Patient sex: M
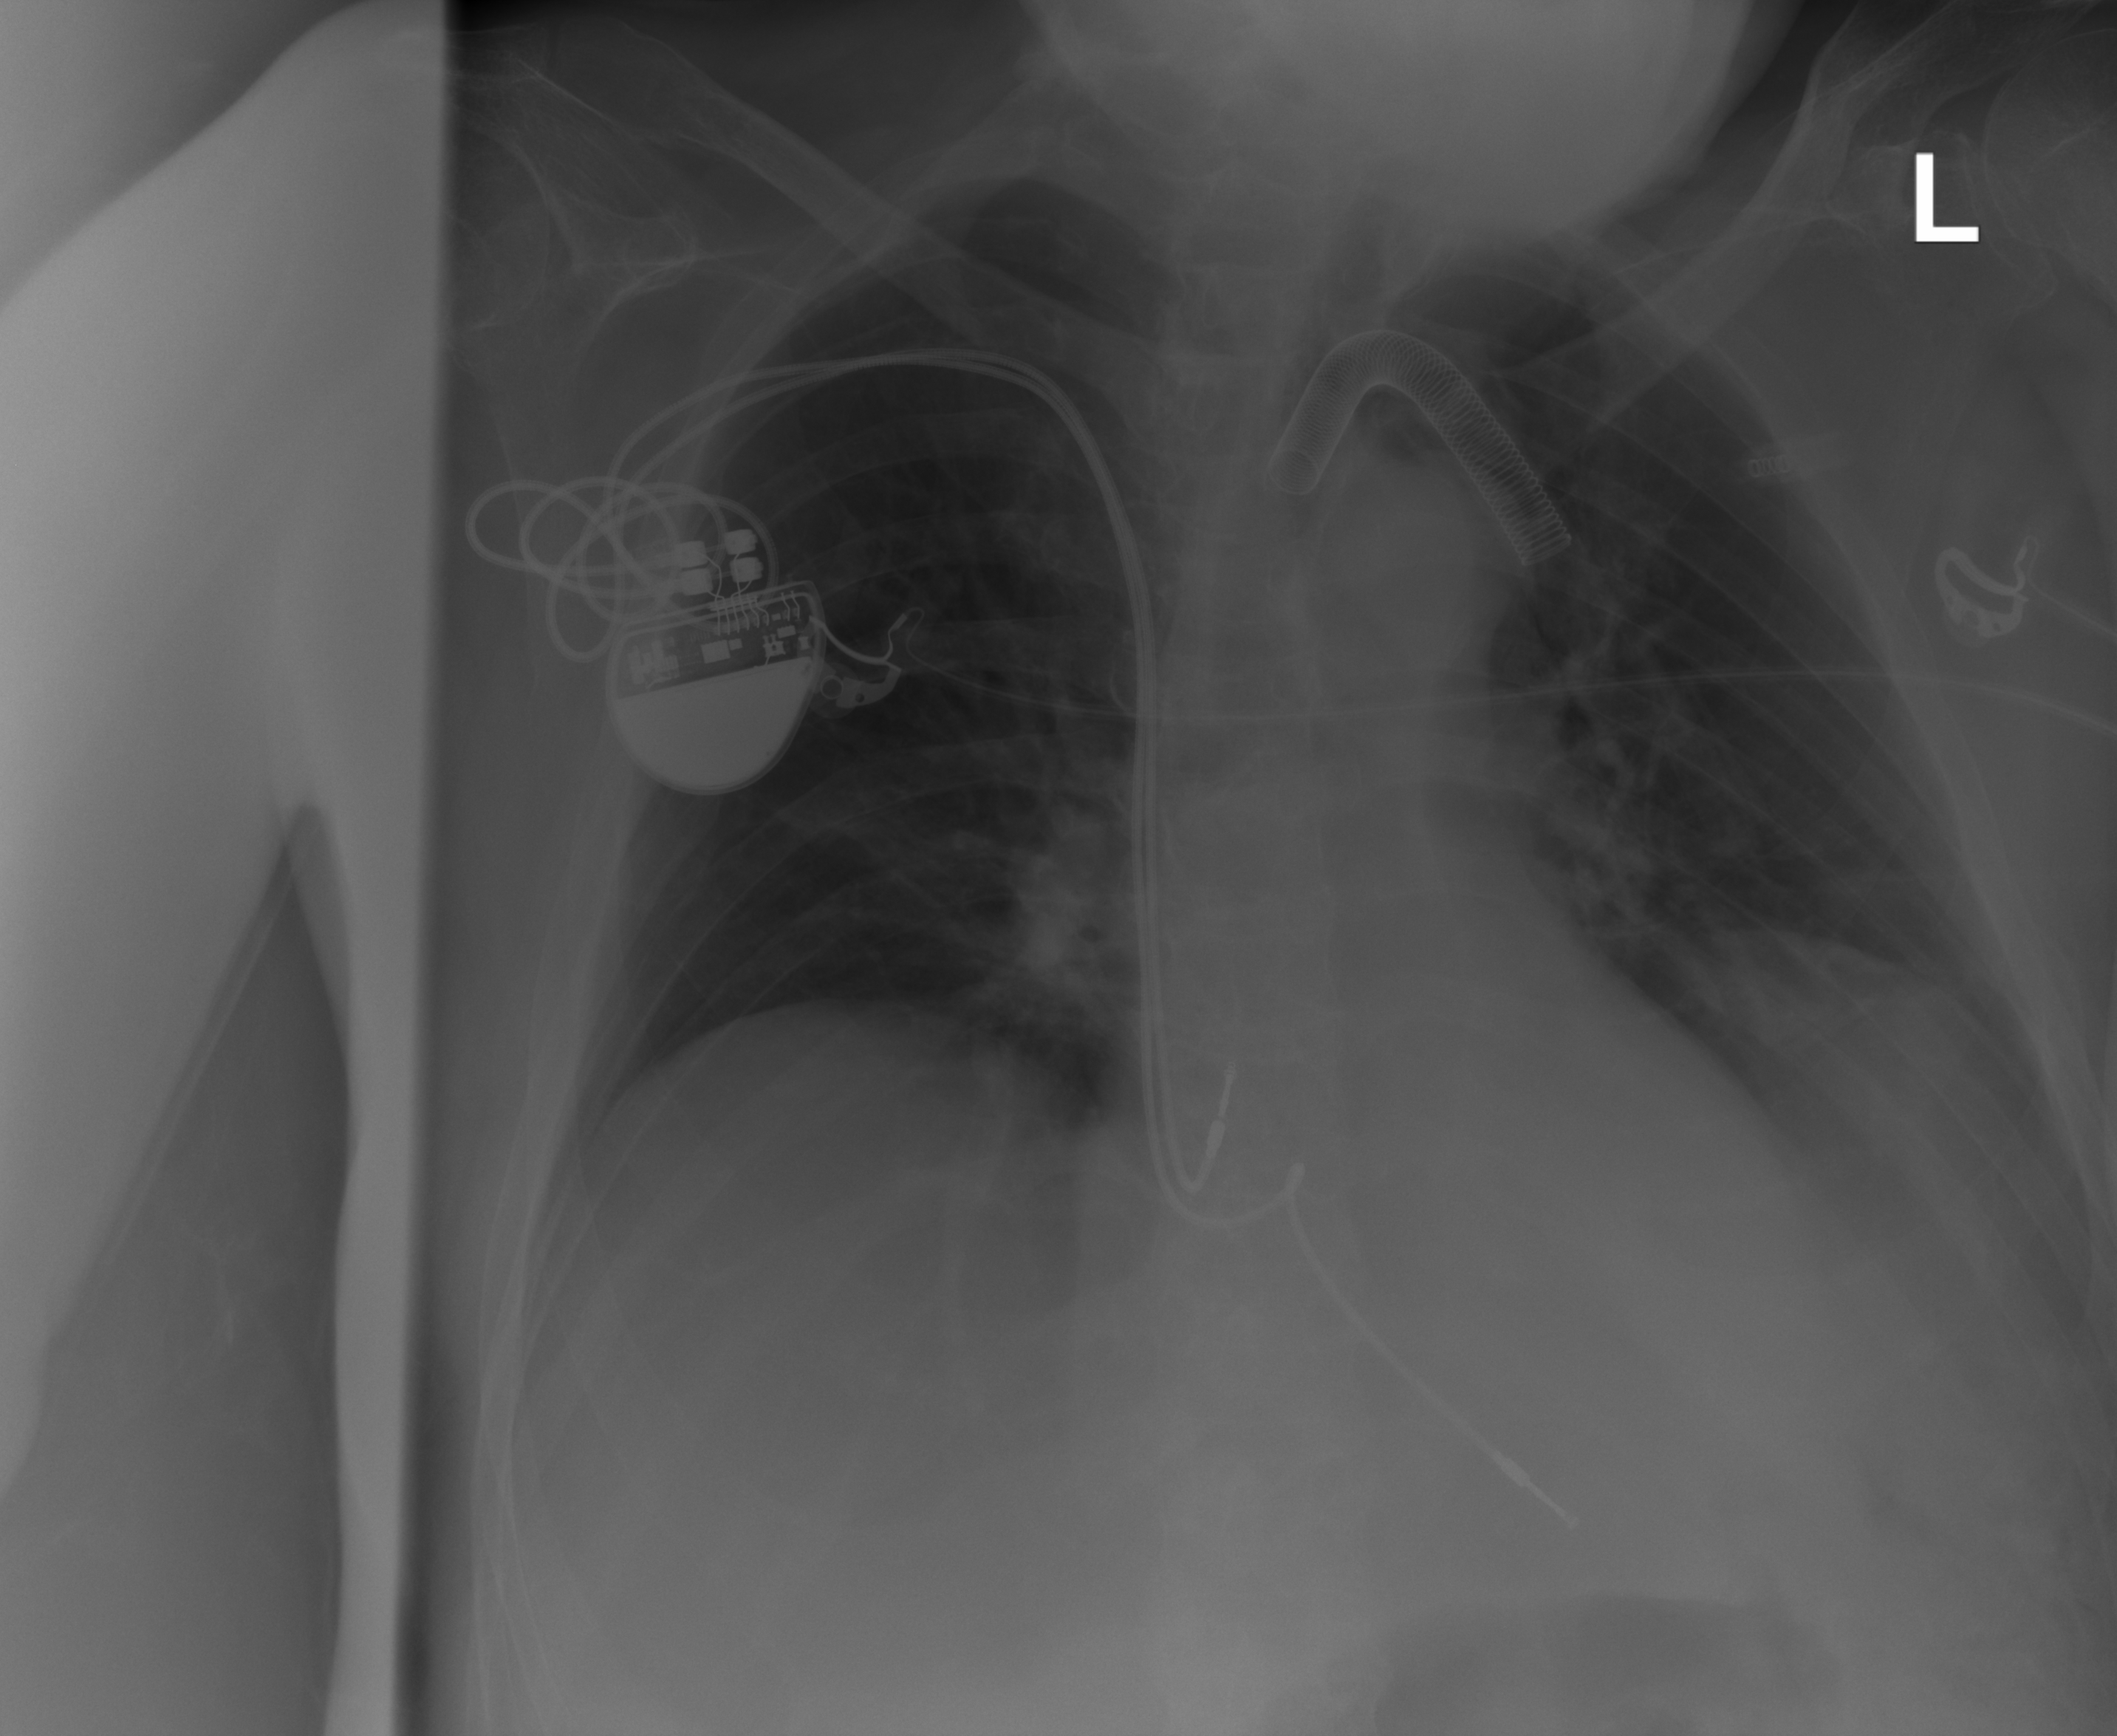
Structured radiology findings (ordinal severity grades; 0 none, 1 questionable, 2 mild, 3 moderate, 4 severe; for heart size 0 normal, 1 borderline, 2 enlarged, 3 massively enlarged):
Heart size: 2
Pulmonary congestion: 0
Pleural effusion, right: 0
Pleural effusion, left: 1
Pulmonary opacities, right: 0
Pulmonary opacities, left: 0
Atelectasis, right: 0
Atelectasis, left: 0